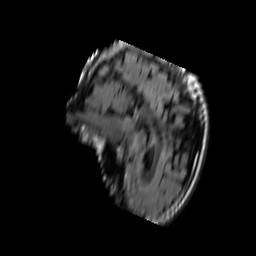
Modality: FLAIR
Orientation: sagittal
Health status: ill
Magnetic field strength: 3 T